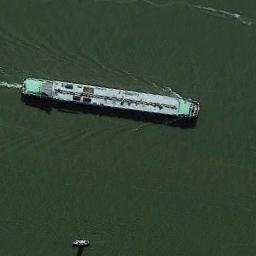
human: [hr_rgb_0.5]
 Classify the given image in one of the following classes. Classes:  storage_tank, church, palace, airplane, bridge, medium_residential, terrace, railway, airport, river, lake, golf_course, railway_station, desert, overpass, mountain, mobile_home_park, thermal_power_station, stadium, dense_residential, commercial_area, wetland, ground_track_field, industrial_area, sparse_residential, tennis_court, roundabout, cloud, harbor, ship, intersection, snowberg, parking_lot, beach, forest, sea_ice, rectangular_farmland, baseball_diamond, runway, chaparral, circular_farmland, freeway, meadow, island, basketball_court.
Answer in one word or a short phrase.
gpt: ship